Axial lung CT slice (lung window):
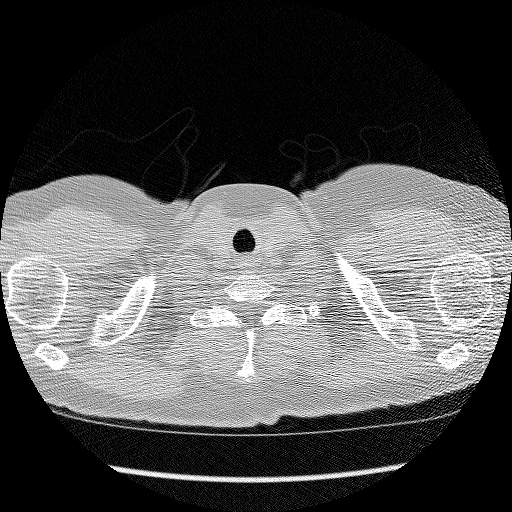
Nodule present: no